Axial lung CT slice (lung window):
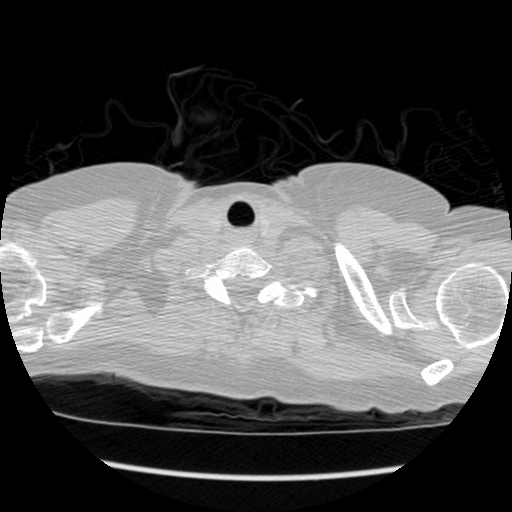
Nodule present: no